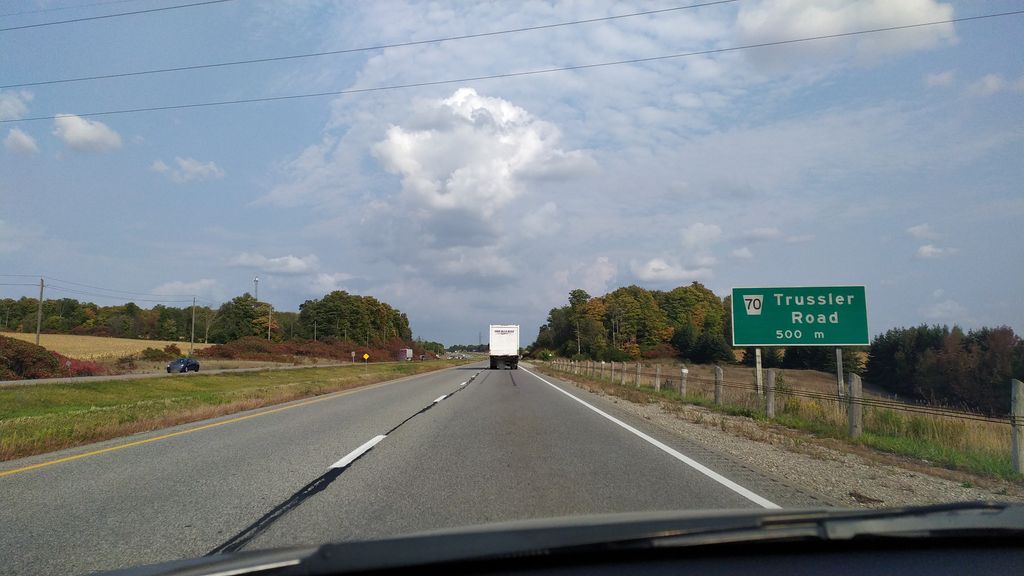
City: kitchener-waterloo